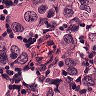
Metastatic tissue present: yes